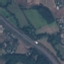
Land use / land cover class: Highway